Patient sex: M
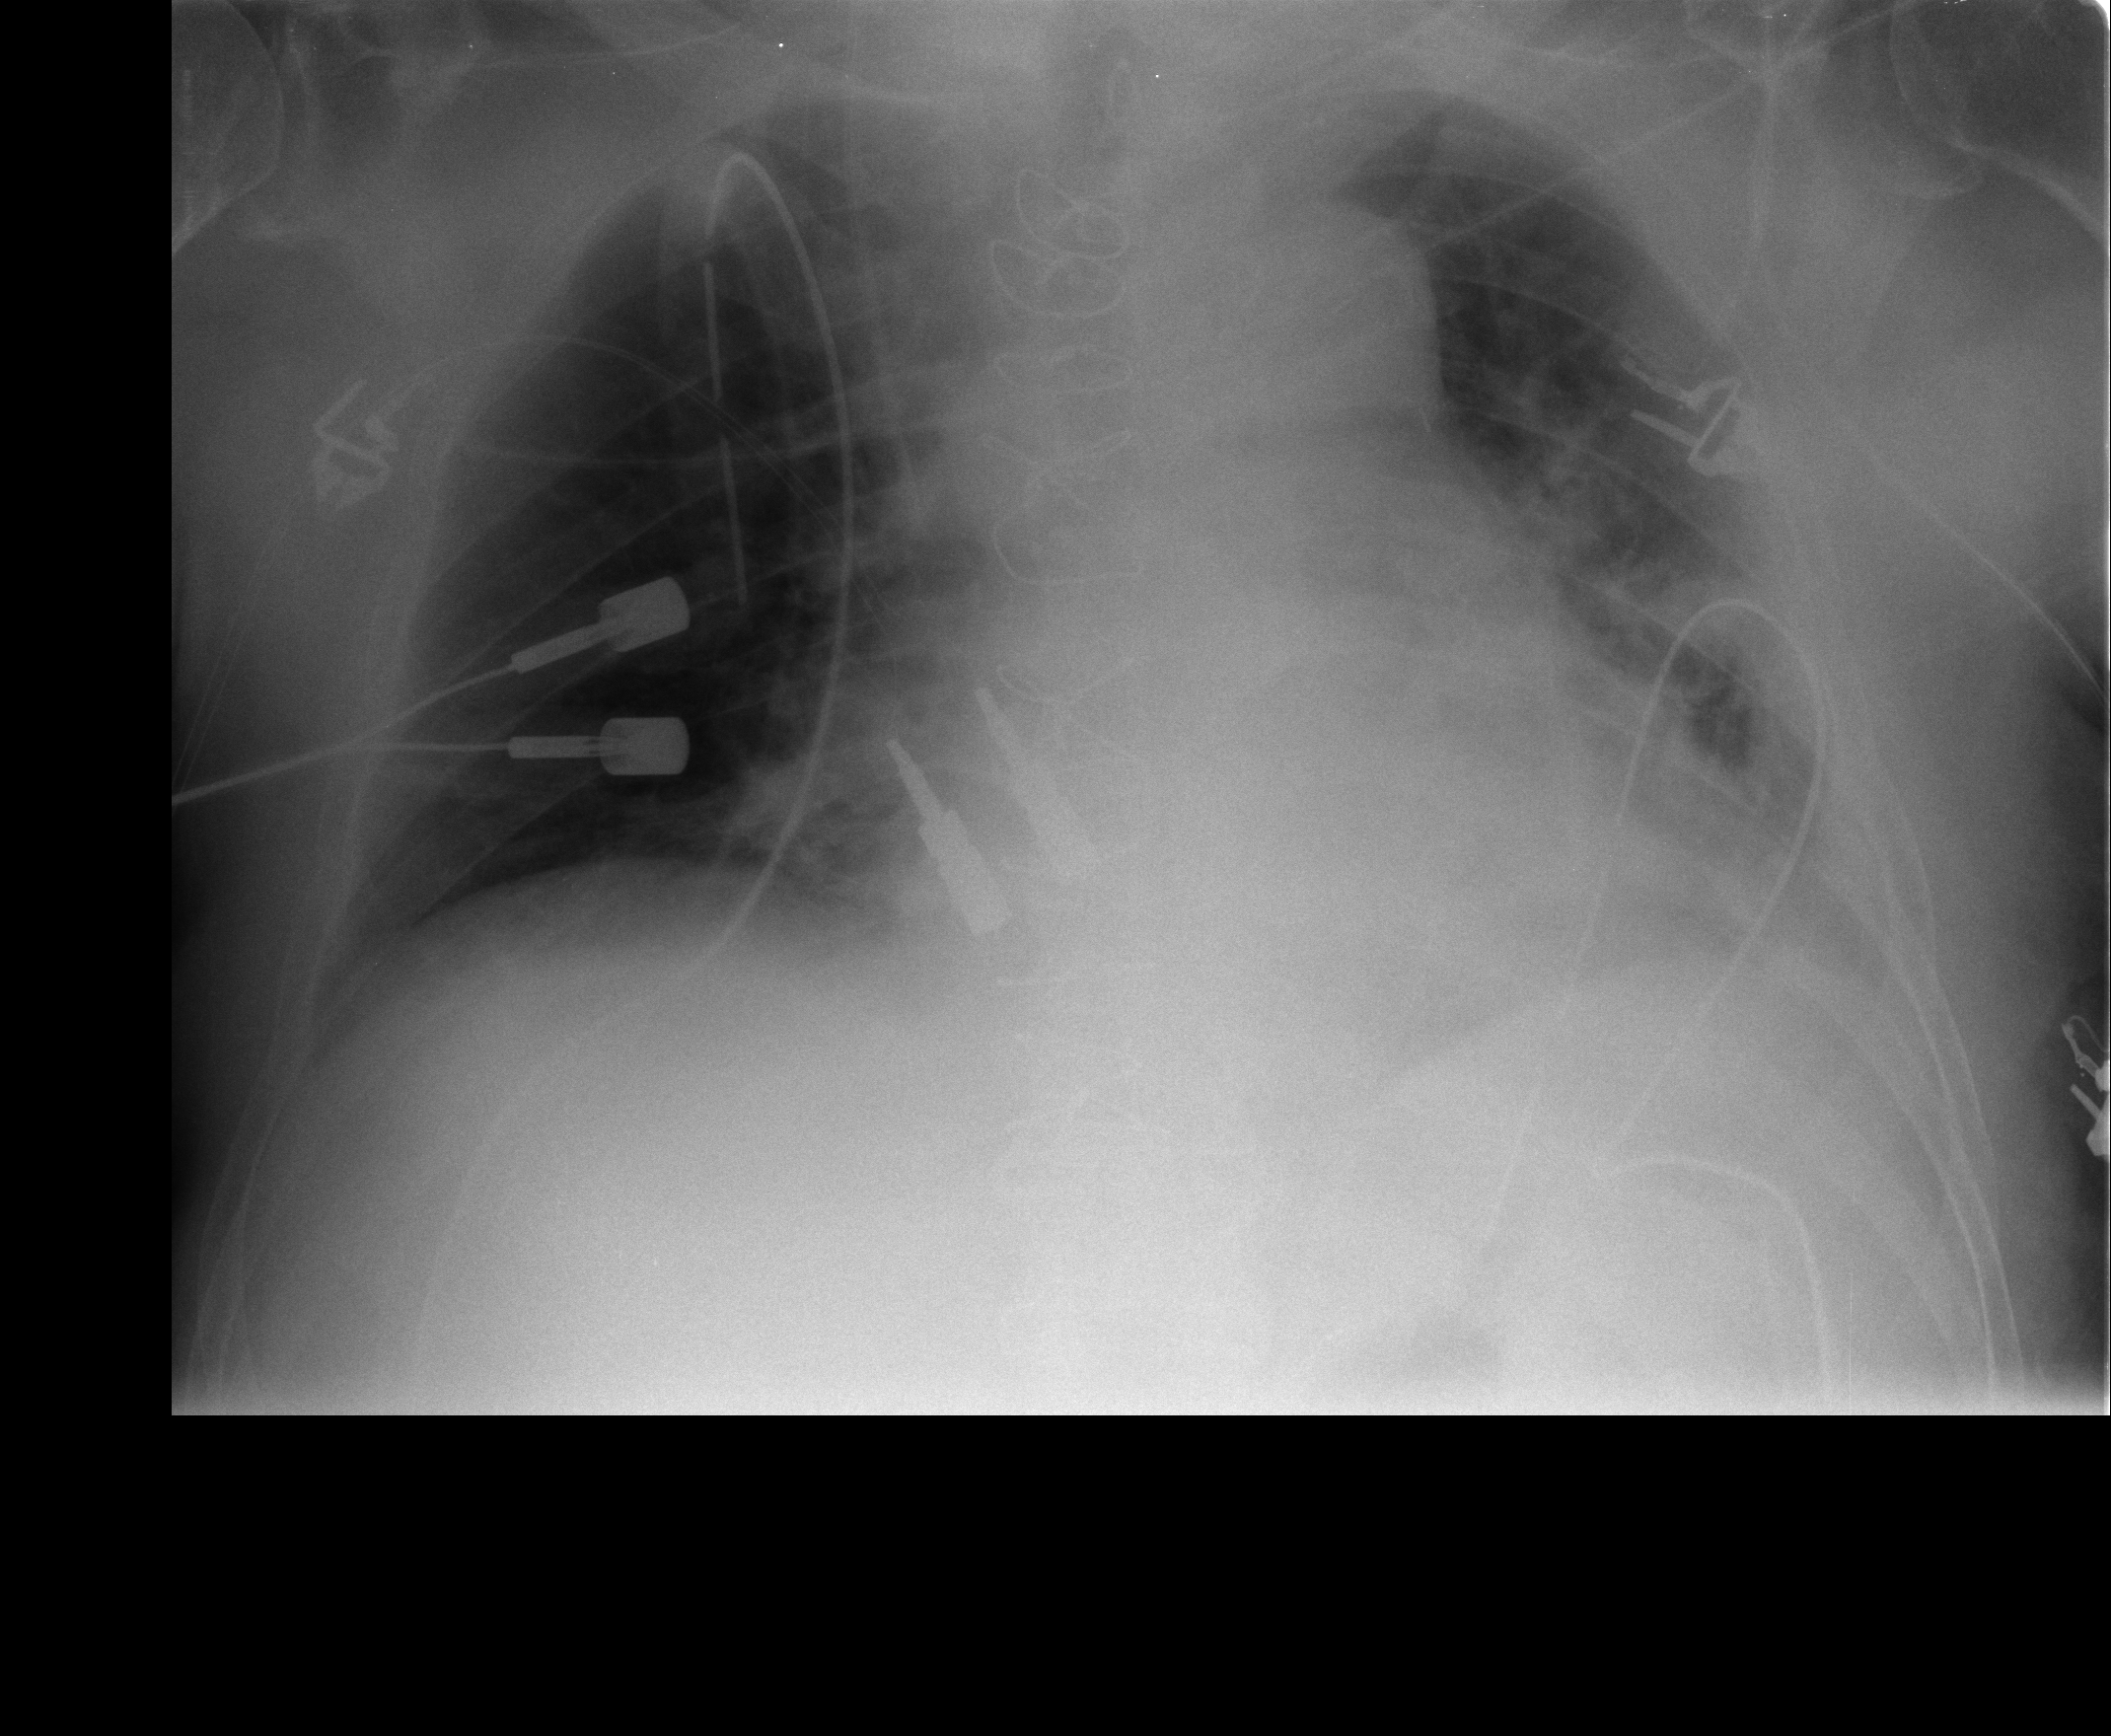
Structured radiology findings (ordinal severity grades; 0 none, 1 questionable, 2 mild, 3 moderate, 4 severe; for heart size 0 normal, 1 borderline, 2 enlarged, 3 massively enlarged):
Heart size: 2
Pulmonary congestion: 2
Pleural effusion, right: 0
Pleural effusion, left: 2
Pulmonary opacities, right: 0
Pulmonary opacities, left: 1
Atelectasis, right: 2
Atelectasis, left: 2